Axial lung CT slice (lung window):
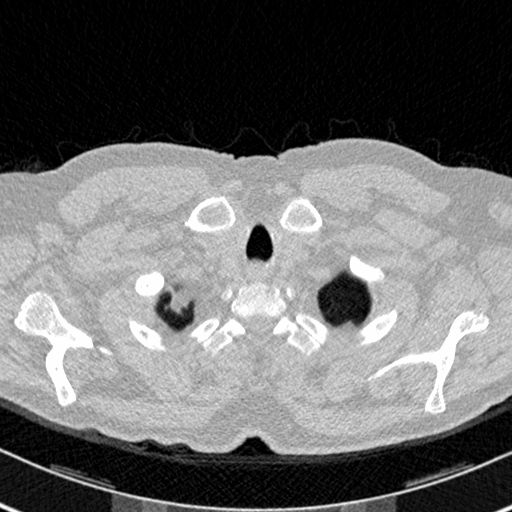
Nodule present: no